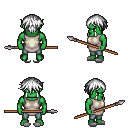
a pixel art fantasy rpg character, male body template, orc, green skin, white tunic, teal pants, white short bangs hairstyle, white slippers, spear, four views (front, back, left, right), 2x2 character sprite sheet, small pixel art, hard edges, no anti-aliasing